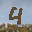
Label: 4